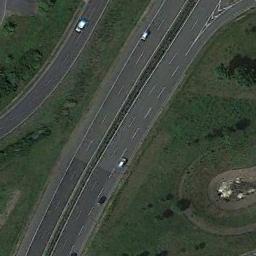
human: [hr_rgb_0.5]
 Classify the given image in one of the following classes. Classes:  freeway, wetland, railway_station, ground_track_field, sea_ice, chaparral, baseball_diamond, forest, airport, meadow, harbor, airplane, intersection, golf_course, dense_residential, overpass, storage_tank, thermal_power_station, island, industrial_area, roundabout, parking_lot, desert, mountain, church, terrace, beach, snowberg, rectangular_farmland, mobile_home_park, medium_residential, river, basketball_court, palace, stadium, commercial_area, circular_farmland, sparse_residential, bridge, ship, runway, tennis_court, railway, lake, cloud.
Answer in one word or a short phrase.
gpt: freeway